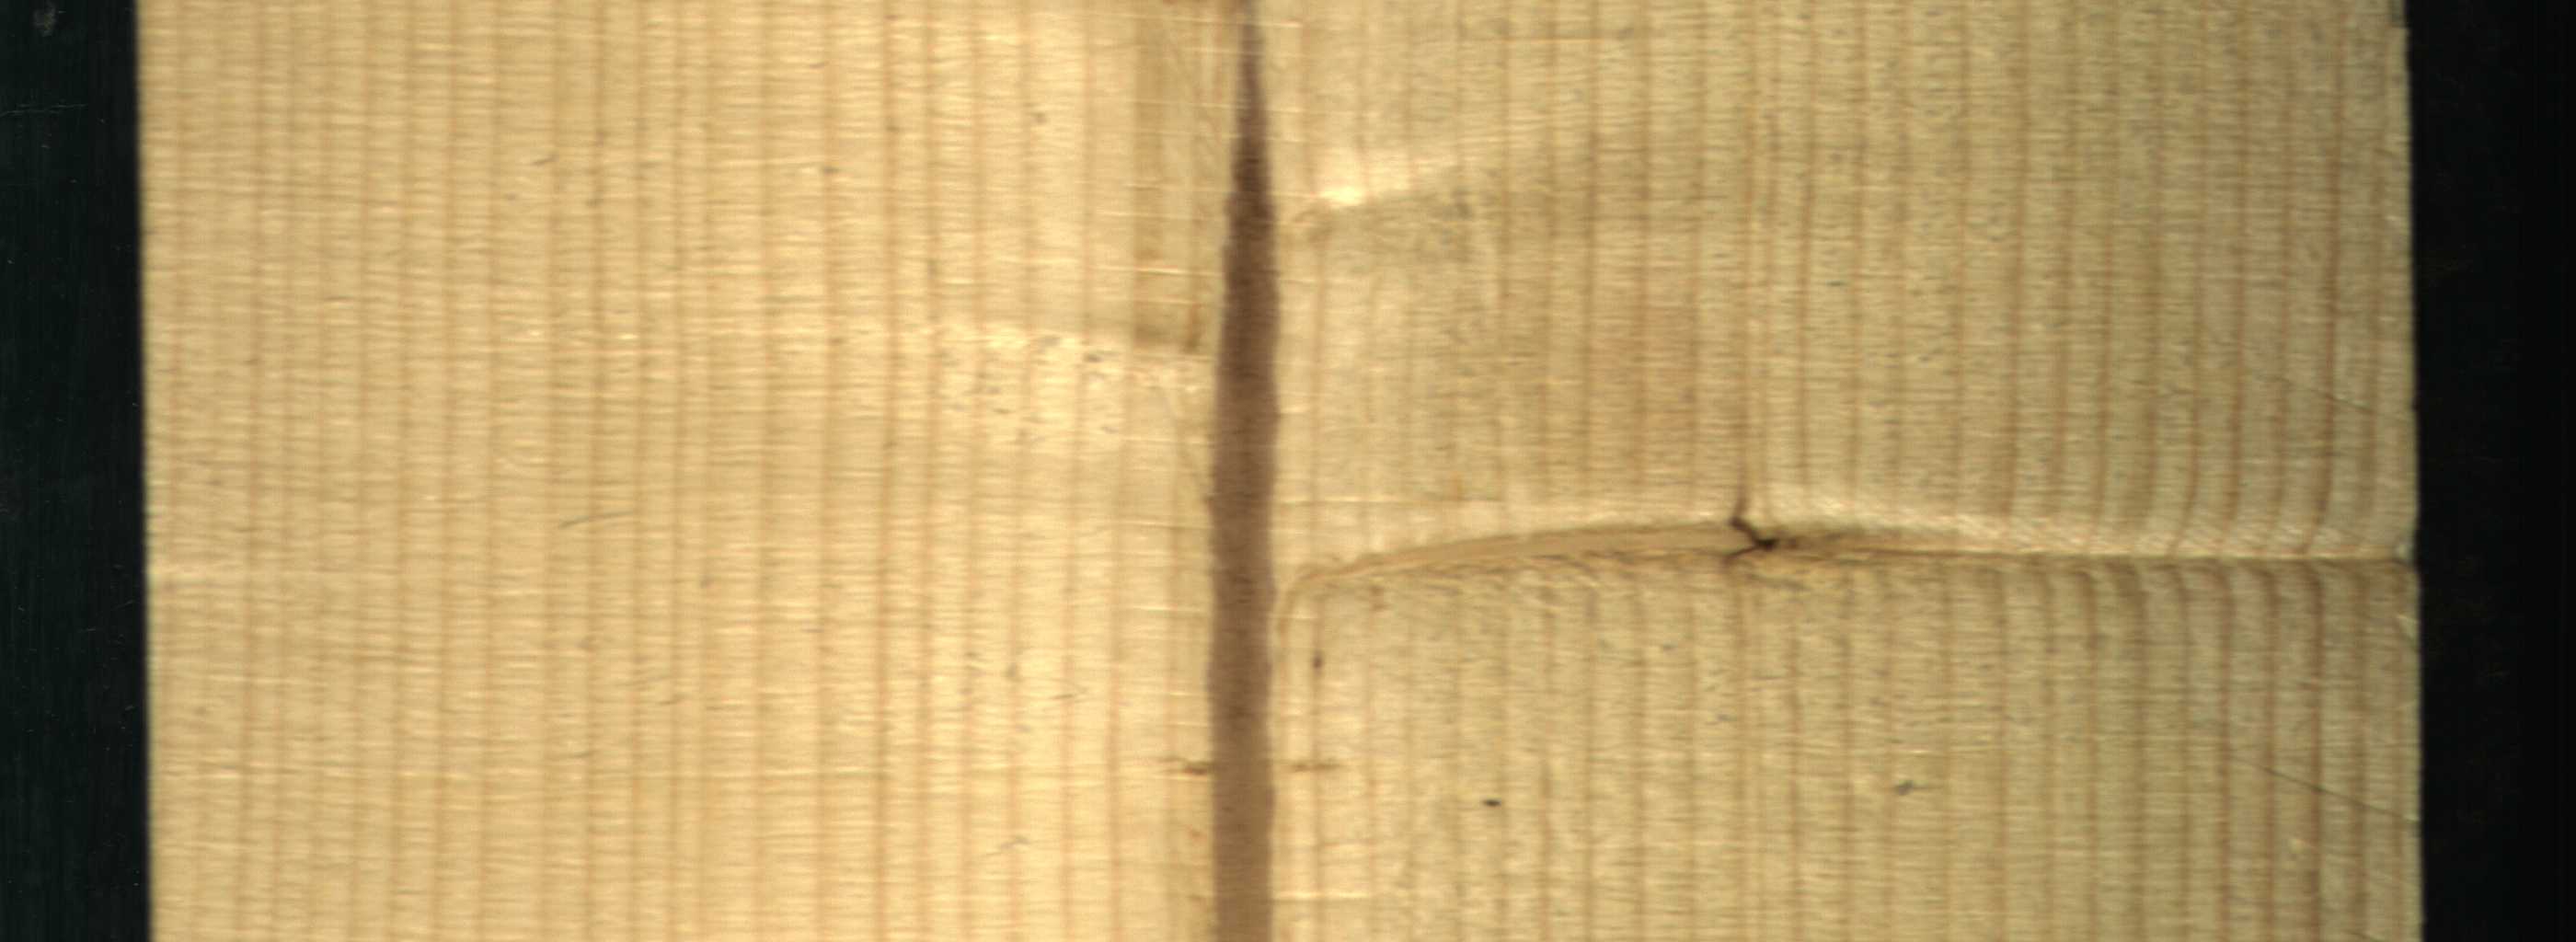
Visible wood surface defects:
Marrow
Dead_Knot
Live_Knot